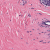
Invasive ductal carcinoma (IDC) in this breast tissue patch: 0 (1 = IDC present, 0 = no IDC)